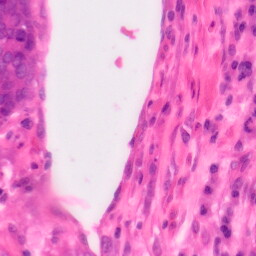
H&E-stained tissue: Colon